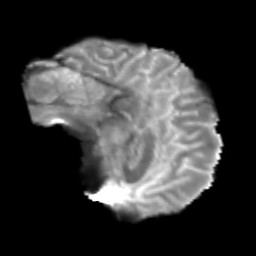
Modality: T2w
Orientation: sagittal
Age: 42
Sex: male
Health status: healthy
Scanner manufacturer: philips
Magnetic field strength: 3 T
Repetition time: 4.031 s
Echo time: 0.08907 s